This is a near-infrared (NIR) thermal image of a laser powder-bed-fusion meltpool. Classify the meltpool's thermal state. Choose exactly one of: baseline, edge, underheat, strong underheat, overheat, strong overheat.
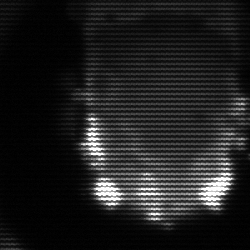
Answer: baseline